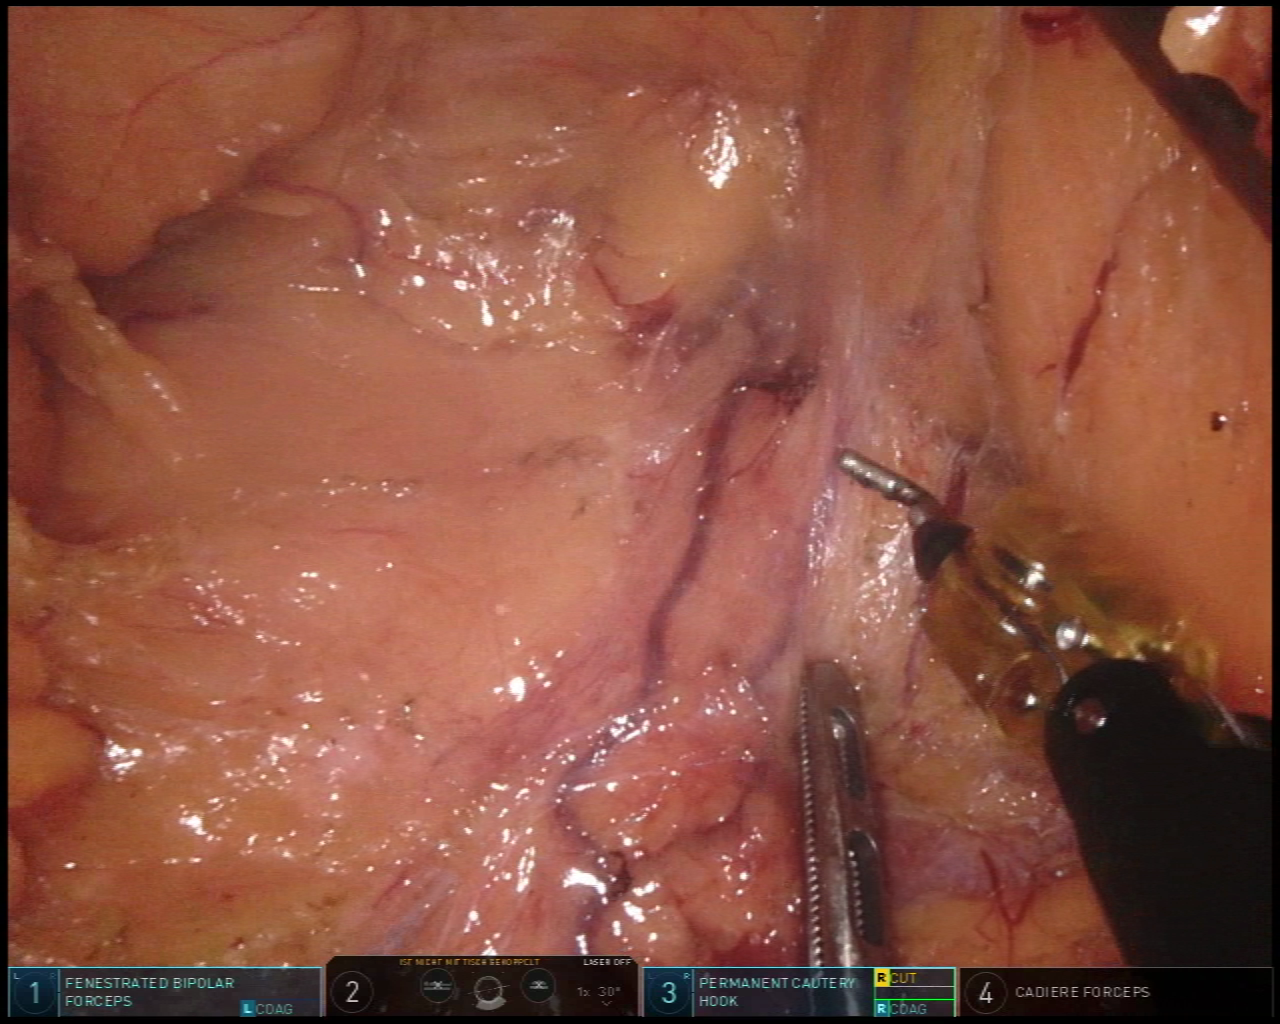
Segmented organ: pancreas
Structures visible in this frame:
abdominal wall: no
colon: no
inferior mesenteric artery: no
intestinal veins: no
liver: no
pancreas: yes
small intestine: no
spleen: no
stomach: no
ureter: no
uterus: no
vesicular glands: no